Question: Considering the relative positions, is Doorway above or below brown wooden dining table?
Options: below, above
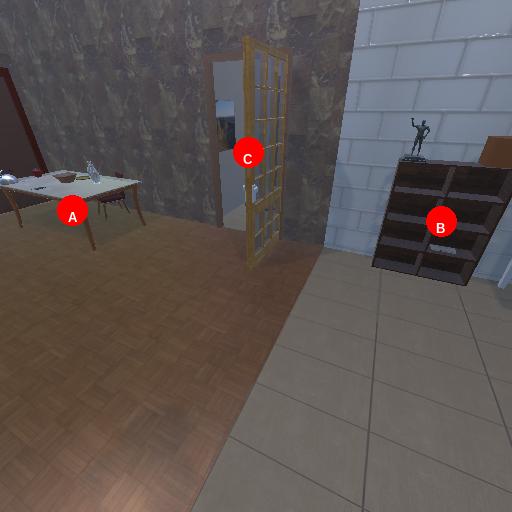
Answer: below